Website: home-depot
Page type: billing-address
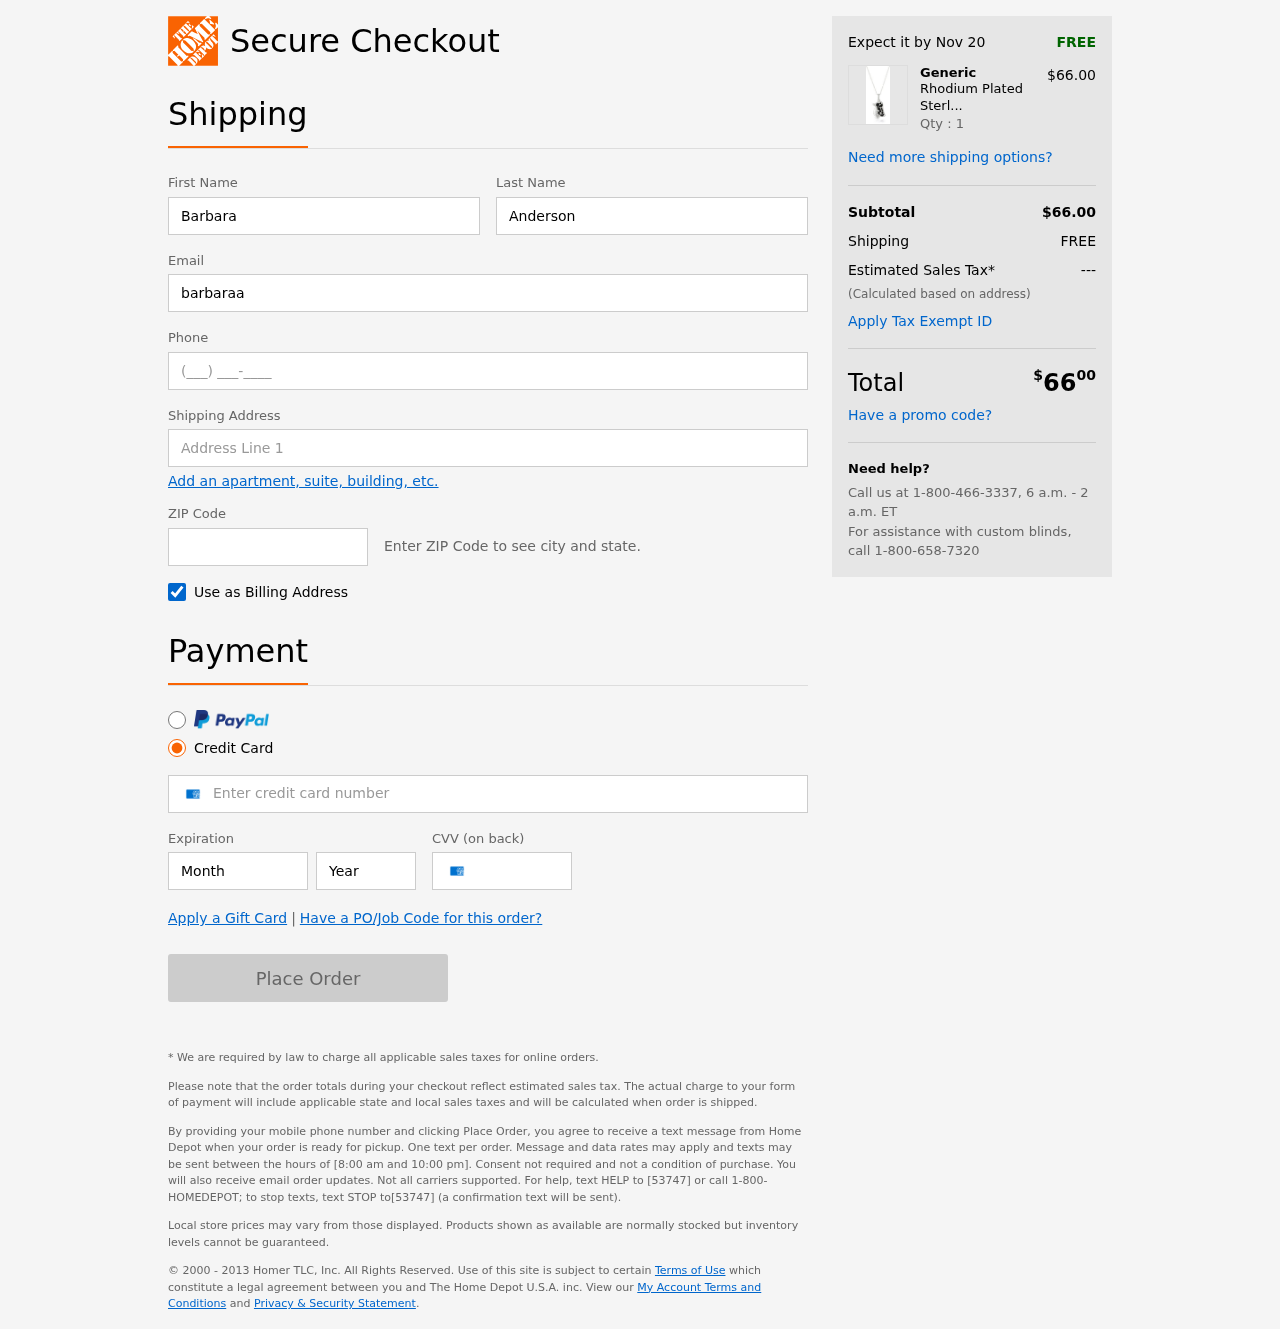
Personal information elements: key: PII_FIRSTNAME
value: Barbara
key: PII_LASTNAME
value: Anderson
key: PII_EMAIL
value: barbaraanderson@yahoo.com
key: PII_PHONE
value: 7773359729
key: PII_STREET
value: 77803 Debra Forks
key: PII_POSTCODE
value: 66990
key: PII_CARD_NUMBER
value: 3466 2812 8086 791
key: PII_CARD_EXPIRY_MONTH
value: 04
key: PII_CARD_CVV
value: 4081
Product elements: key: PRODUCT1_BRAND
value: Generic
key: PRODUCT1_NAME
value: Rhodium Plated Sterling Silver Penguin Pendant Necklace, 18"
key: PRODUCT1_PRICE
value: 66
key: PRODUCT1_QUANTITY
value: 1
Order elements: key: ORDER_DELIVERY_DATE
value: Nov 20
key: ORDER_SUBTOTAL
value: $66.00
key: ORDER_SHIPPING_COST
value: FREE
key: ORDER_TAX
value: ---
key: ORDER_TOTAL2
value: $6600